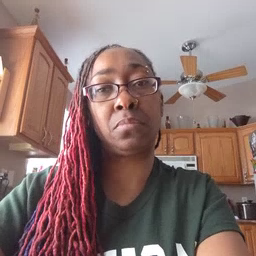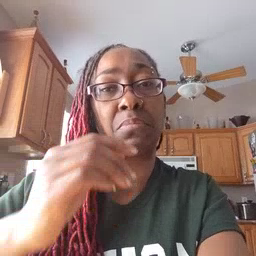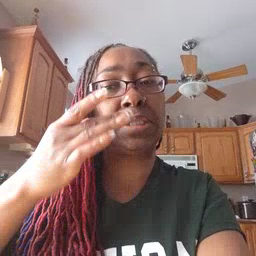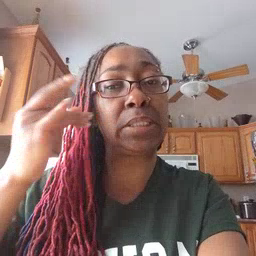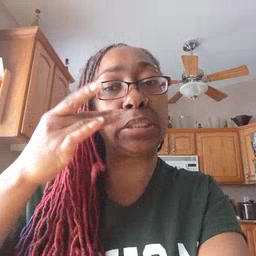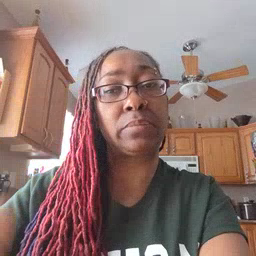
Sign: kitty